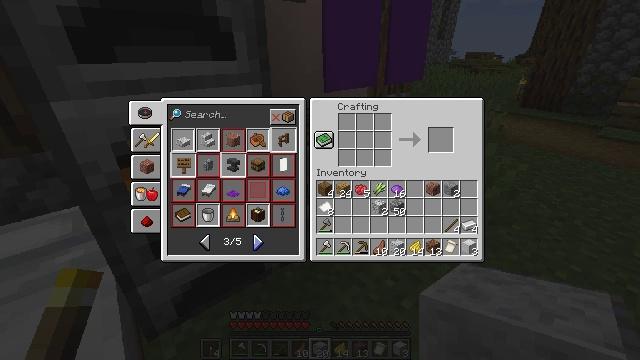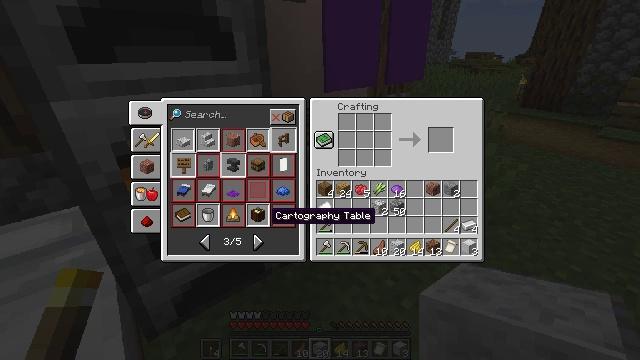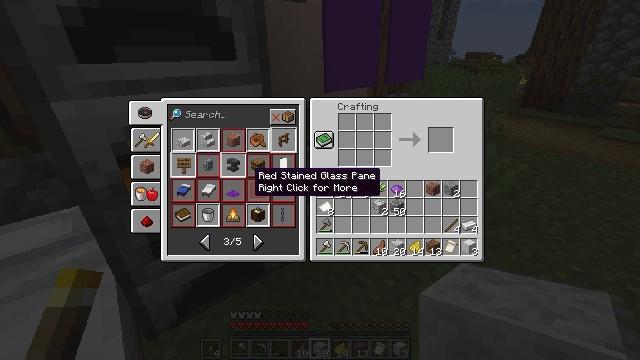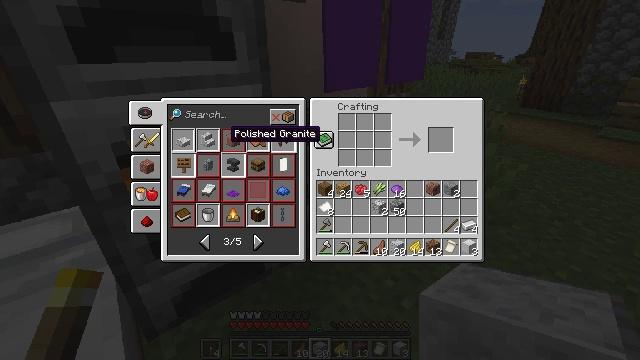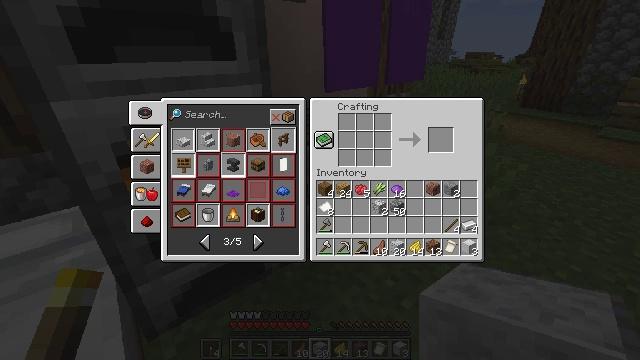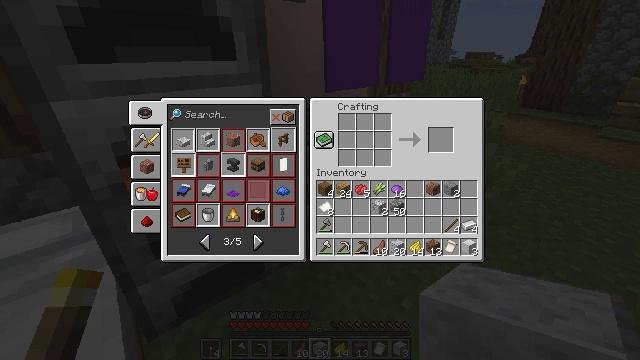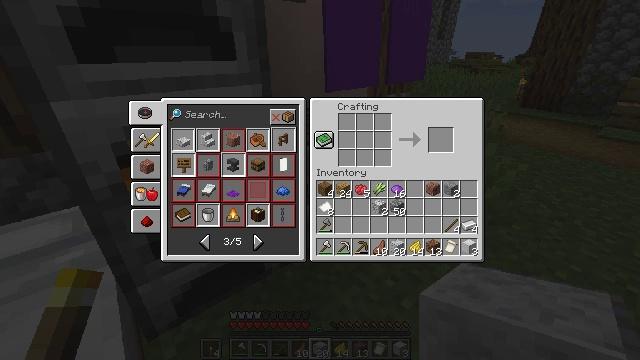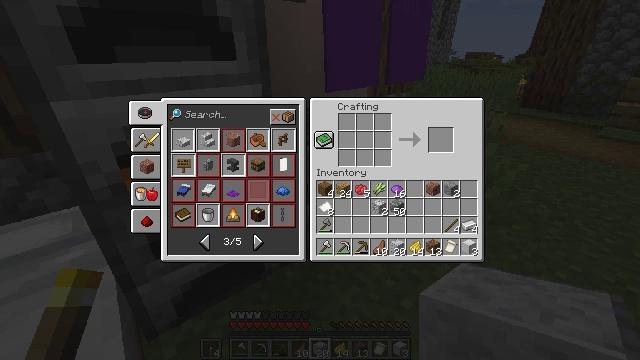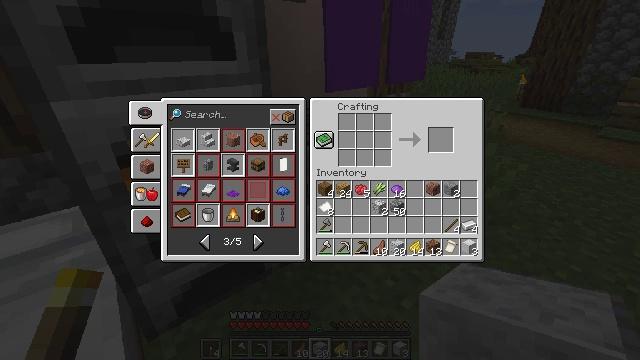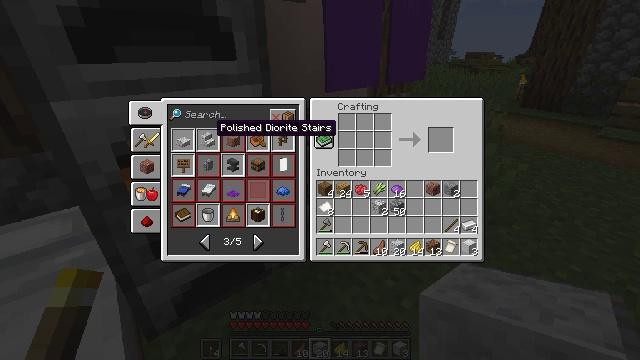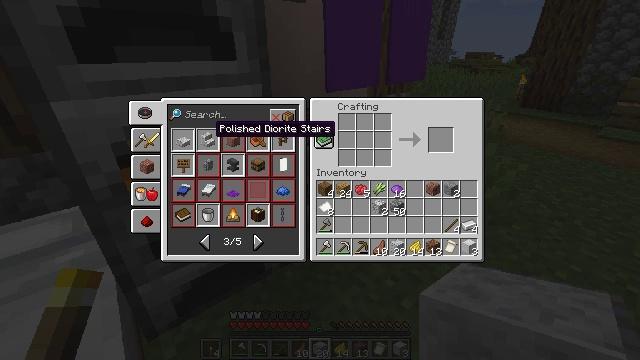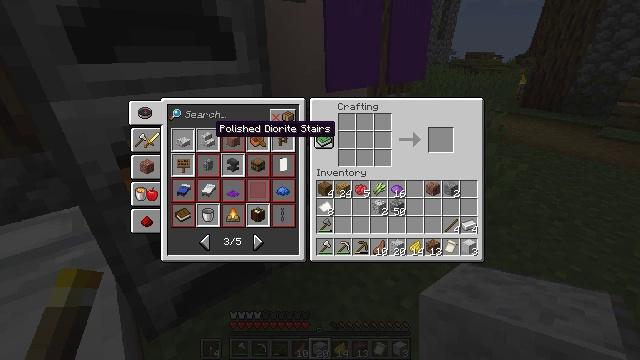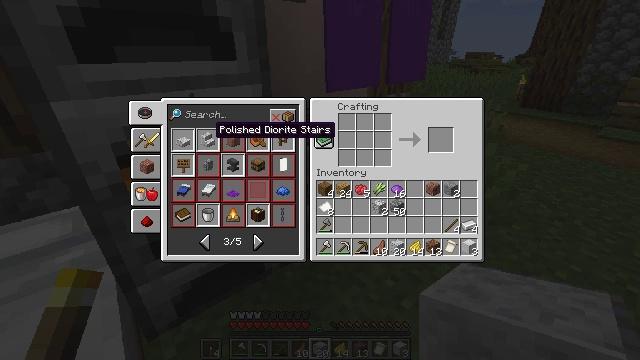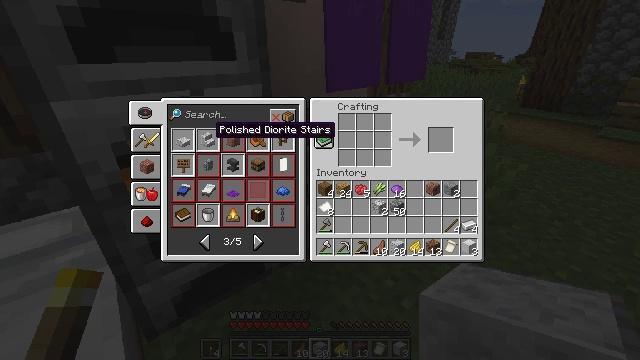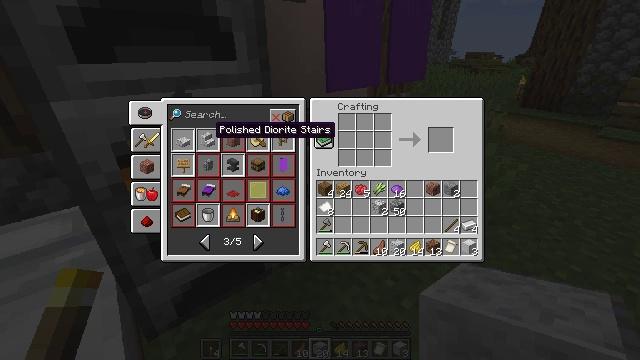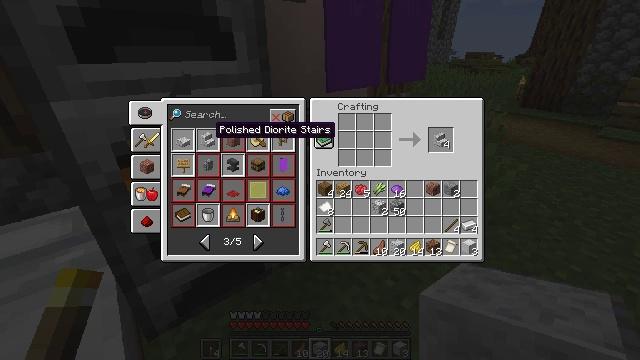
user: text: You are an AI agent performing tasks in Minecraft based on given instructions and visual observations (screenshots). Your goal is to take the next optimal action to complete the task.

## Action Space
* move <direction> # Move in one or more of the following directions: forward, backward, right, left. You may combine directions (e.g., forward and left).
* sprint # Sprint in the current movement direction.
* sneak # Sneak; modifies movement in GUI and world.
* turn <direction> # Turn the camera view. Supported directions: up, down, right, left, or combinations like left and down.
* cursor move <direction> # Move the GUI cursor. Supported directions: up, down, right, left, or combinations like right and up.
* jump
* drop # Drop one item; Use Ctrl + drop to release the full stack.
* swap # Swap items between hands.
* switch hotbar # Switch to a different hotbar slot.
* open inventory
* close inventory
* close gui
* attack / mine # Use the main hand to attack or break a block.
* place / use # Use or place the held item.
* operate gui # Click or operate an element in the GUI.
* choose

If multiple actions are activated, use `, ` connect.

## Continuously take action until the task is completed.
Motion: motion action
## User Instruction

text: Arrange polished diorite to craft polished diorite stairs.
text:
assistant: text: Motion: cursor move up
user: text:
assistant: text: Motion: cursor move left and up
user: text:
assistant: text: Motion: cursor move left and up
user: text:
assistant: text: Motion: cursor move up
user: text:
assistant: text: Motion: no_op
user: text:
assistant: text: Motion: no_op
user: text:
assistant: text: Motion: no_op
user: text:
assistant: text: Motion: no_op
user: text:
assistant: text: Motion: cursor move down
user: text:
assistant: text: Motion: operate gui
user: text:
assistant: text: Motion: operate gui
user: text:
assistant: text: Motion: operate gui
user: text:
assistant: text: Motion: no_op
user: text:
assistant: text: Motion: operate gui
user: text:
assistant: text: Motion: operate gui
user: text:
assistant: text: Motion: no_op
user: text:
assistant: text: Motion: operate gui
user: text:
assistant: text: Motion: operate gui
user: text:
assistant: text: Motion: operate gui
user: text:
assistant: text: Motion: no_op
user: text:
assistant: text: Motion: no_op
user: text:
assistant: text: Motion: no_op
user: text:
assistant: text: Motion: no_op
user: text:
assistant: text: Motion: cursor move right and down
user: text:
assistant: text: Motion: cursor move right and down
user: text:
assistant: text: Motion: cursor move right
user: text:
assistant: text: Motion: cursor move right
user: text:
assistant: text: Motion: cursor move right
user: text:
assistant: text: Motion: cursor move right
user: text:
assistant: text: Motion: cursor move right